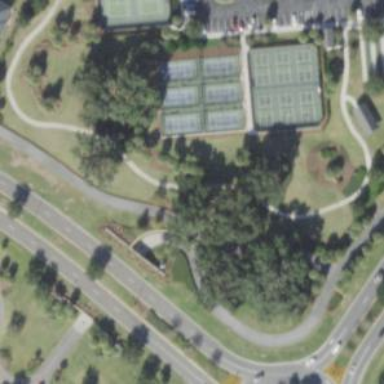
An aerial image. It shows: Golf cart path described as golf cart tunnel.